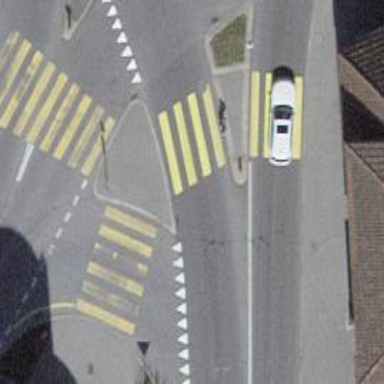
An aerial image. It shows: Footway that serves as traffic island.